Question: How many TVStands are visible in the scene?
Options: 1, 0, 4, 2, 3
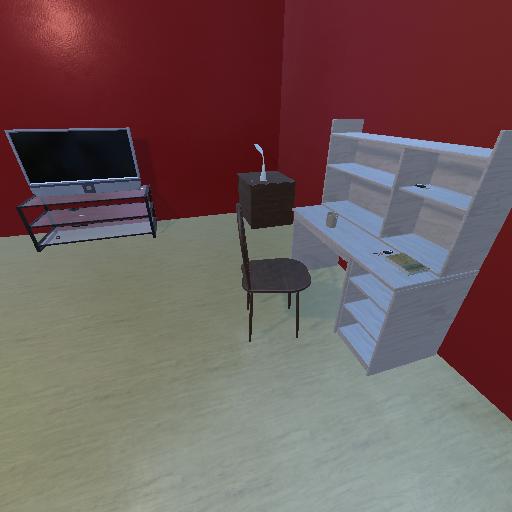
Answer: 1